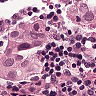
Metastatic tissue present: yes